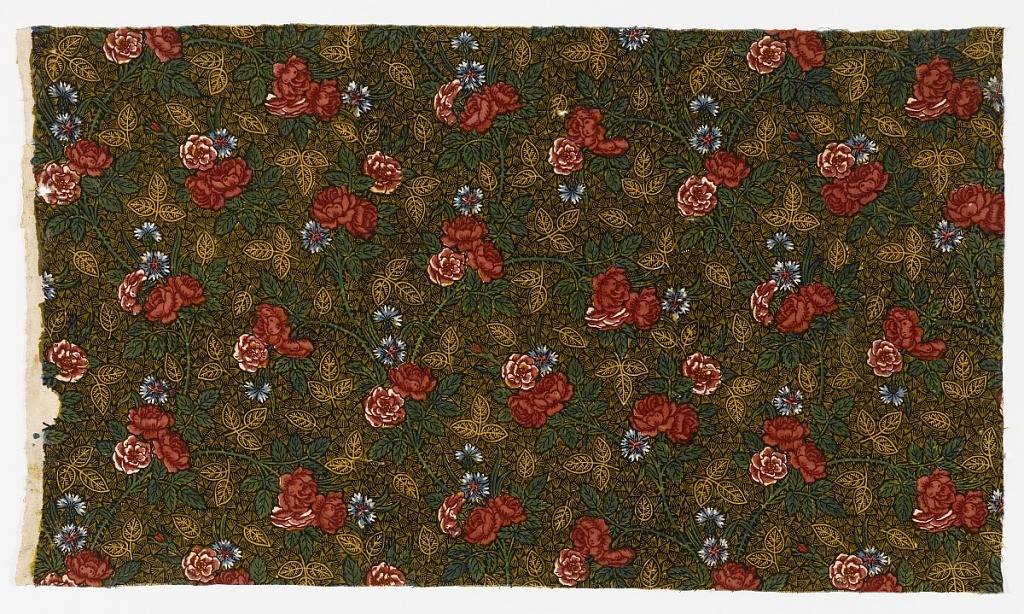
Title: Textile
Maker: Oberkampf & Cie., Jouy-en-Josas, France, 1759–1815
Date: ca. 1800
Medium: cotton Technique: block printed (reds, yellows and black), blue may have been applied by brush on plain weave
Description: Curving stems with roses surrounded by a tiny leaf pattern on a dark background.